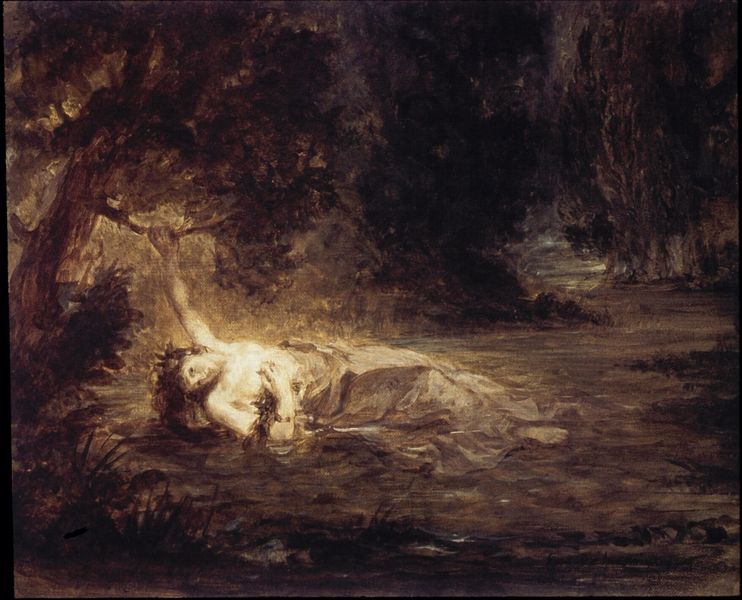
Titel: La mort d'Orphélie, Tod der Ophelia
Künstler: Eugène Delacroix
Standort: München
Institution: Neue Pinakothek
Schlagwörter: baum, dunkel, feder, fuß, gemälde, hand, laub, mann, nackt, schatten, wasser, weiß, bäume, fluss, impressionismus, landschaft, mädchen, ocker, see, teich, ufer, äste, braun, brust, frau, grau, haar, hell, kleid, licht, nacht, schwarz, skizze, zeichnung, blick, gras, tuch, weg, symbolismus, arm, arme, falten, halten, mensch, mord, tod, tot, hände, öl, ast, bach, erde, natur, schilf, busch, büsche, gebüsch, gewässer, pfad, boden, dunkelheit, gewand, gold, haare, pflanzen, kontrast, locken, rokoko, wald, wasserfall, stock, wellen, liegen, düster, verlassen, violett, monochrom, turner, red, white, women, black, dark, face, lady, painting, robe, woman, finster, homme, jaune, marron, bemälde, festhalten, goya, melancholie, gown, sheet, brown, halbnackt, liegend, leuchten, griff, verderben, laviert, tusche, blut, zweig, schwimmen, lichtung, selbstmord, greifen, schwert, bedrohlich, entwurf, kranz, mythologie, pinsel, sterbende, armreif, wood, dukel, sad, sterben, tümpel, heaven, man, mythology, naked, nude, tree, brauntöne, dickicht, nymphe, wesen, dramatik, schwartz, laubbäume, girl, lake, nature, orange, water, bleich, trees, death, eyes, feet, löwe, leuchtend, wei?, forest, grass, light, river, stream, night, path, plants, femme, mort, ohnmacht, shadow, chin, fee, alegory, myth, mathologie, sein, ophelia, falling, dead, drowning, injured, injury, retten, wet, sterbend, bracelet, leaves, trunk, wreath, delacroix, flussufer, watercolor, art, ground, rain, cloth, trist, pond, branches, shrub, pyramus, god, venus, chest, romantique, pool, leaf, shadows, paint, courbet, nakct, lichtpunkt, forêt, ertrinken, rivière, gift, willow, sock, branche, eurydike, daphne, branch, hold, shakespeare, hamlet, grab, sol, funkel, woods, dying, ofelia, lying down, pathway, mythe, fuseli, chiaroscuro, 1850, emotion, nu, festhaltend, festgalten, finstr, wounded, clothe, creek, topless, laying, brigh, clearing, depressing, reaching, laying down, underwater, thysbe, ahltem, see7, pyramus und thisbe, mourir, grip, effrayant, tisbe, tysbe, cedar, worest, dols, inquiétant